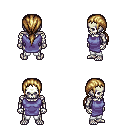
a pixel art fantasy rpg character, male body template, skeleton, chain tabard jacket, white pants, blonde ponytail hairstyle, four views (front, back, left, right), 2x2 character sprite sheet, small pixel art, hard edges, no anti-aliasing